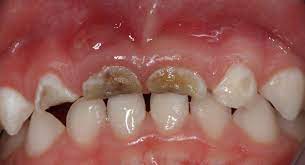
Condition: Caries